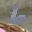
Label: 6